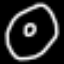
Label: donut